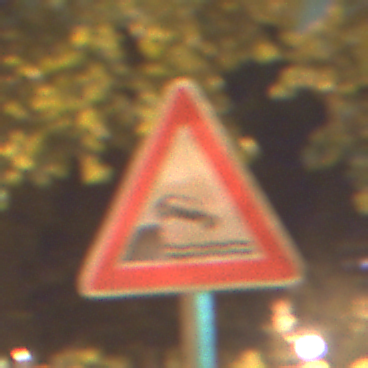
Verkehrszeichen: Ufer
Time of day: Night
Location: Outdoor (Urban)
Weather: PartlyCloudy
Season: NotSpecified
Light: Artificial